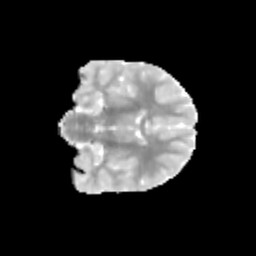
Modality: MD
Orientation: coronal
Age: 10
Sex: male
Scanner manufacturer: siemens
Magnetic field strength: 3 T
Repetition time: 3.8 s
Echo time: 0.07 s